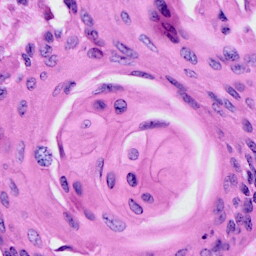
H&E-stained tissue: Cervix